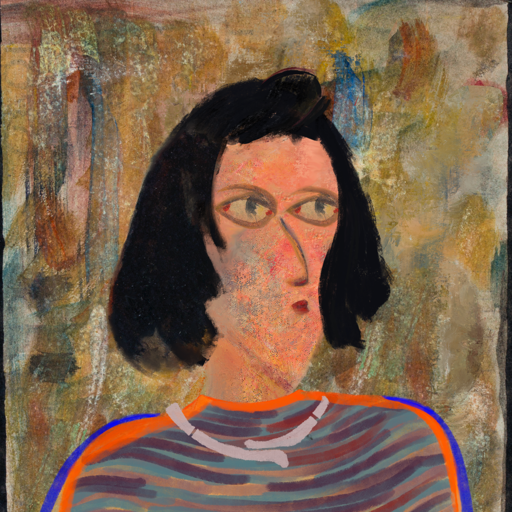
Background: Pipe, Head And Neck Side: Irani, Face Side: GypsyMother, Bust: Experience, Hair Side: Mosgoul, Head Accessory: Blank, Second Necklace: Blank, Necklace: Hypocrite_2, Baby: Blank